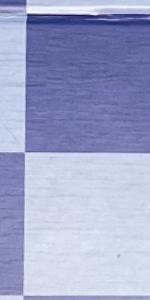
Label: Empty